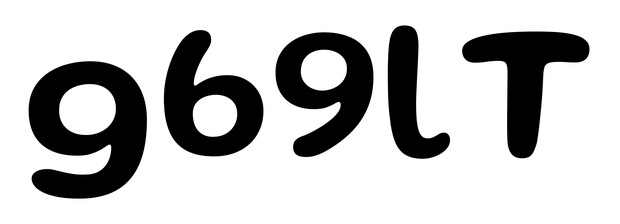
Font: Gluten_Medium